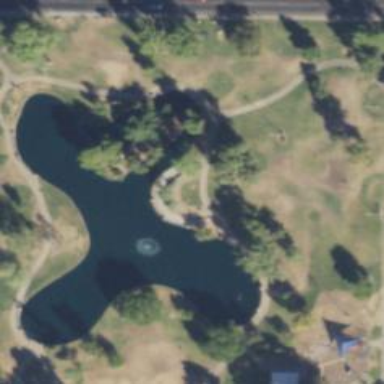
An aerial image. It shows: Lovely park for leisure and relaxation.